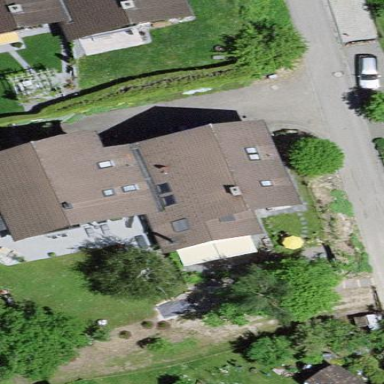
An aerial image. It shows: Simple and straightforward house.